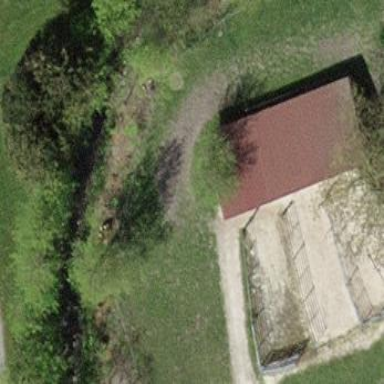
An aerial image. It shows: Stable.